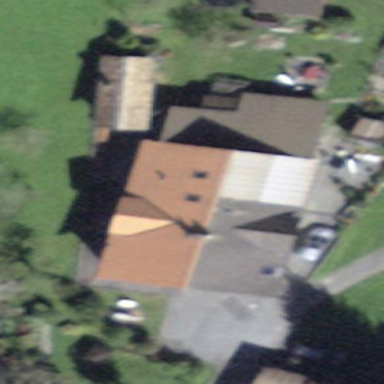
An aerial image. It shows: Farm building.